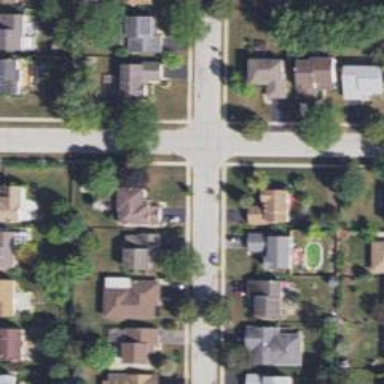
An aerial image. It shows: Unmarked crossing on the road.